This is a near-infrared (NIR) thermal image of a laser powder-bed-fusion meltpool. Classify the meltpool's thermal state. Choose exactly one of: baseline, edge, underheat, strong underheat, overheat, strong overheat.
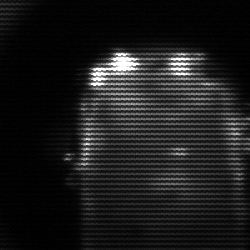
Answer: baseline